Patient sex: F
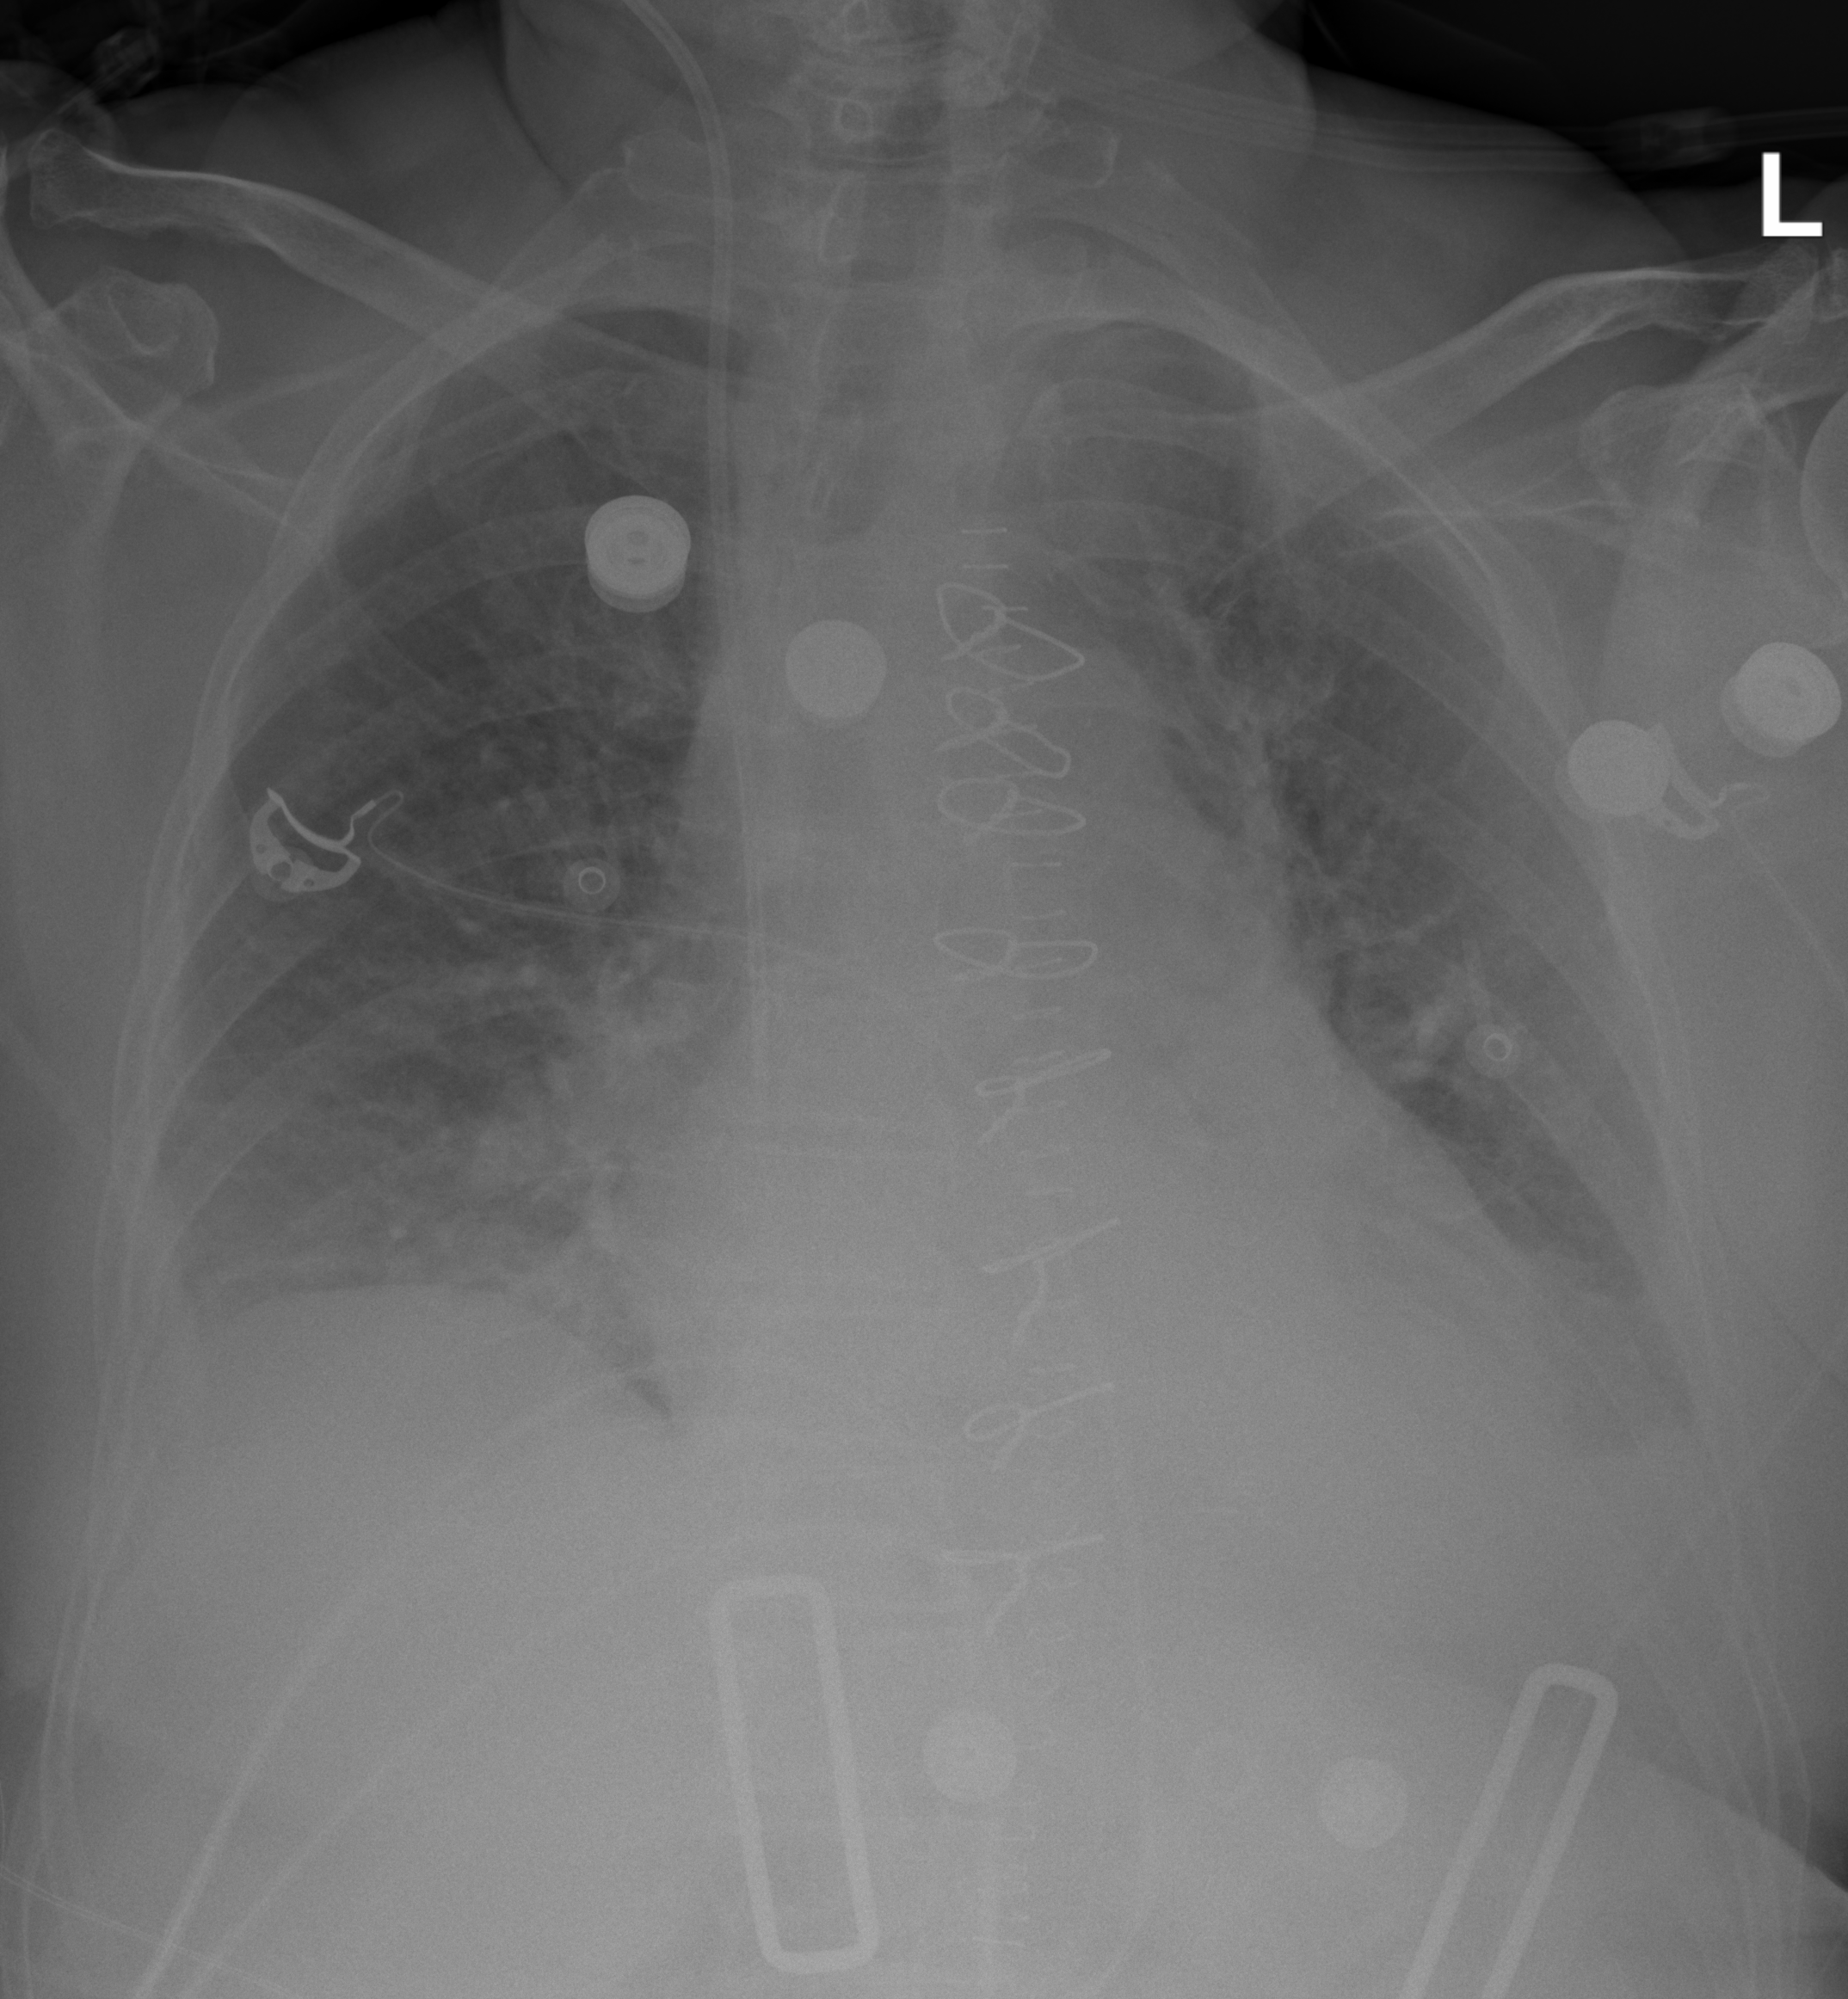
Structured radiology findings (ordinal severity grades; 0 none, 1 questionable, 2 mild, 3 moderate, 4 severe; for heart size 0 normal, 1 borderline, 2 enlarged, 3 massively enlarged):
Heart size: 1
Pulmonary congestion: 2
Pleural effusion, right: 2
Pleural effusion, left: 2
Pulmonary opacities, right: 2
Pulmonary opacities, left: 2
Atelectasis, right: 2
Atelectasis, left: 2